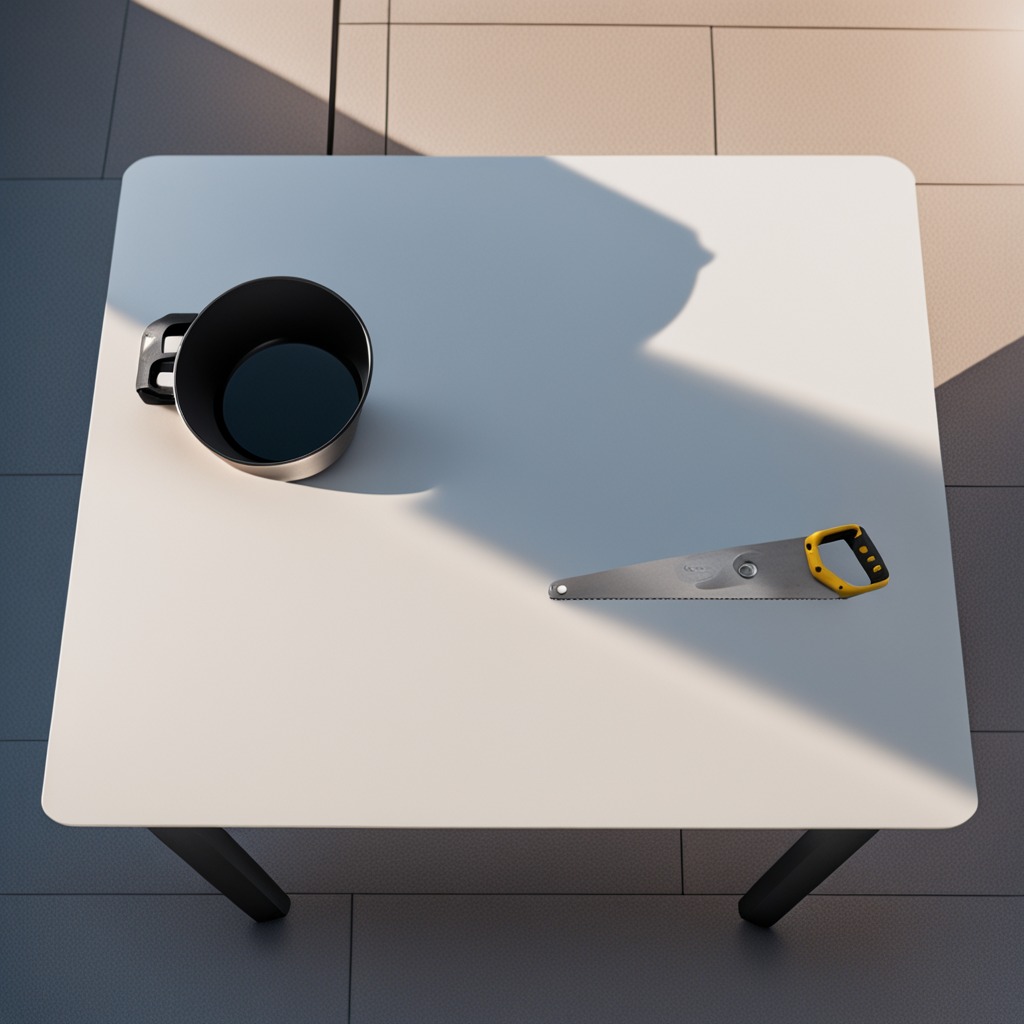
A handheld metal saw is lying on the table.